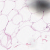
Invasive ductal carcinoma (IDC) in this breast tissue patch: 0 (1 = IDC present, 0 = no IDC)